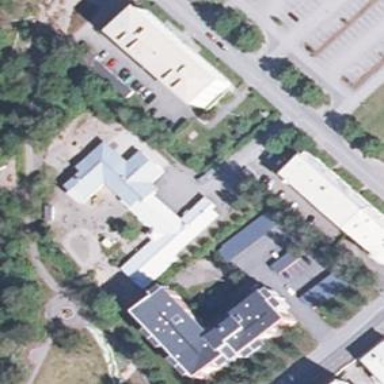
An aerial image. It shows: Building.